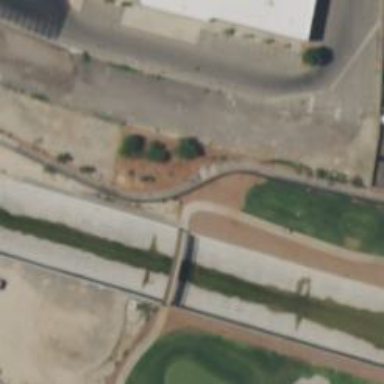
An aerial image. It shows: Golf cartpath that is also road path.